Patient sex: F
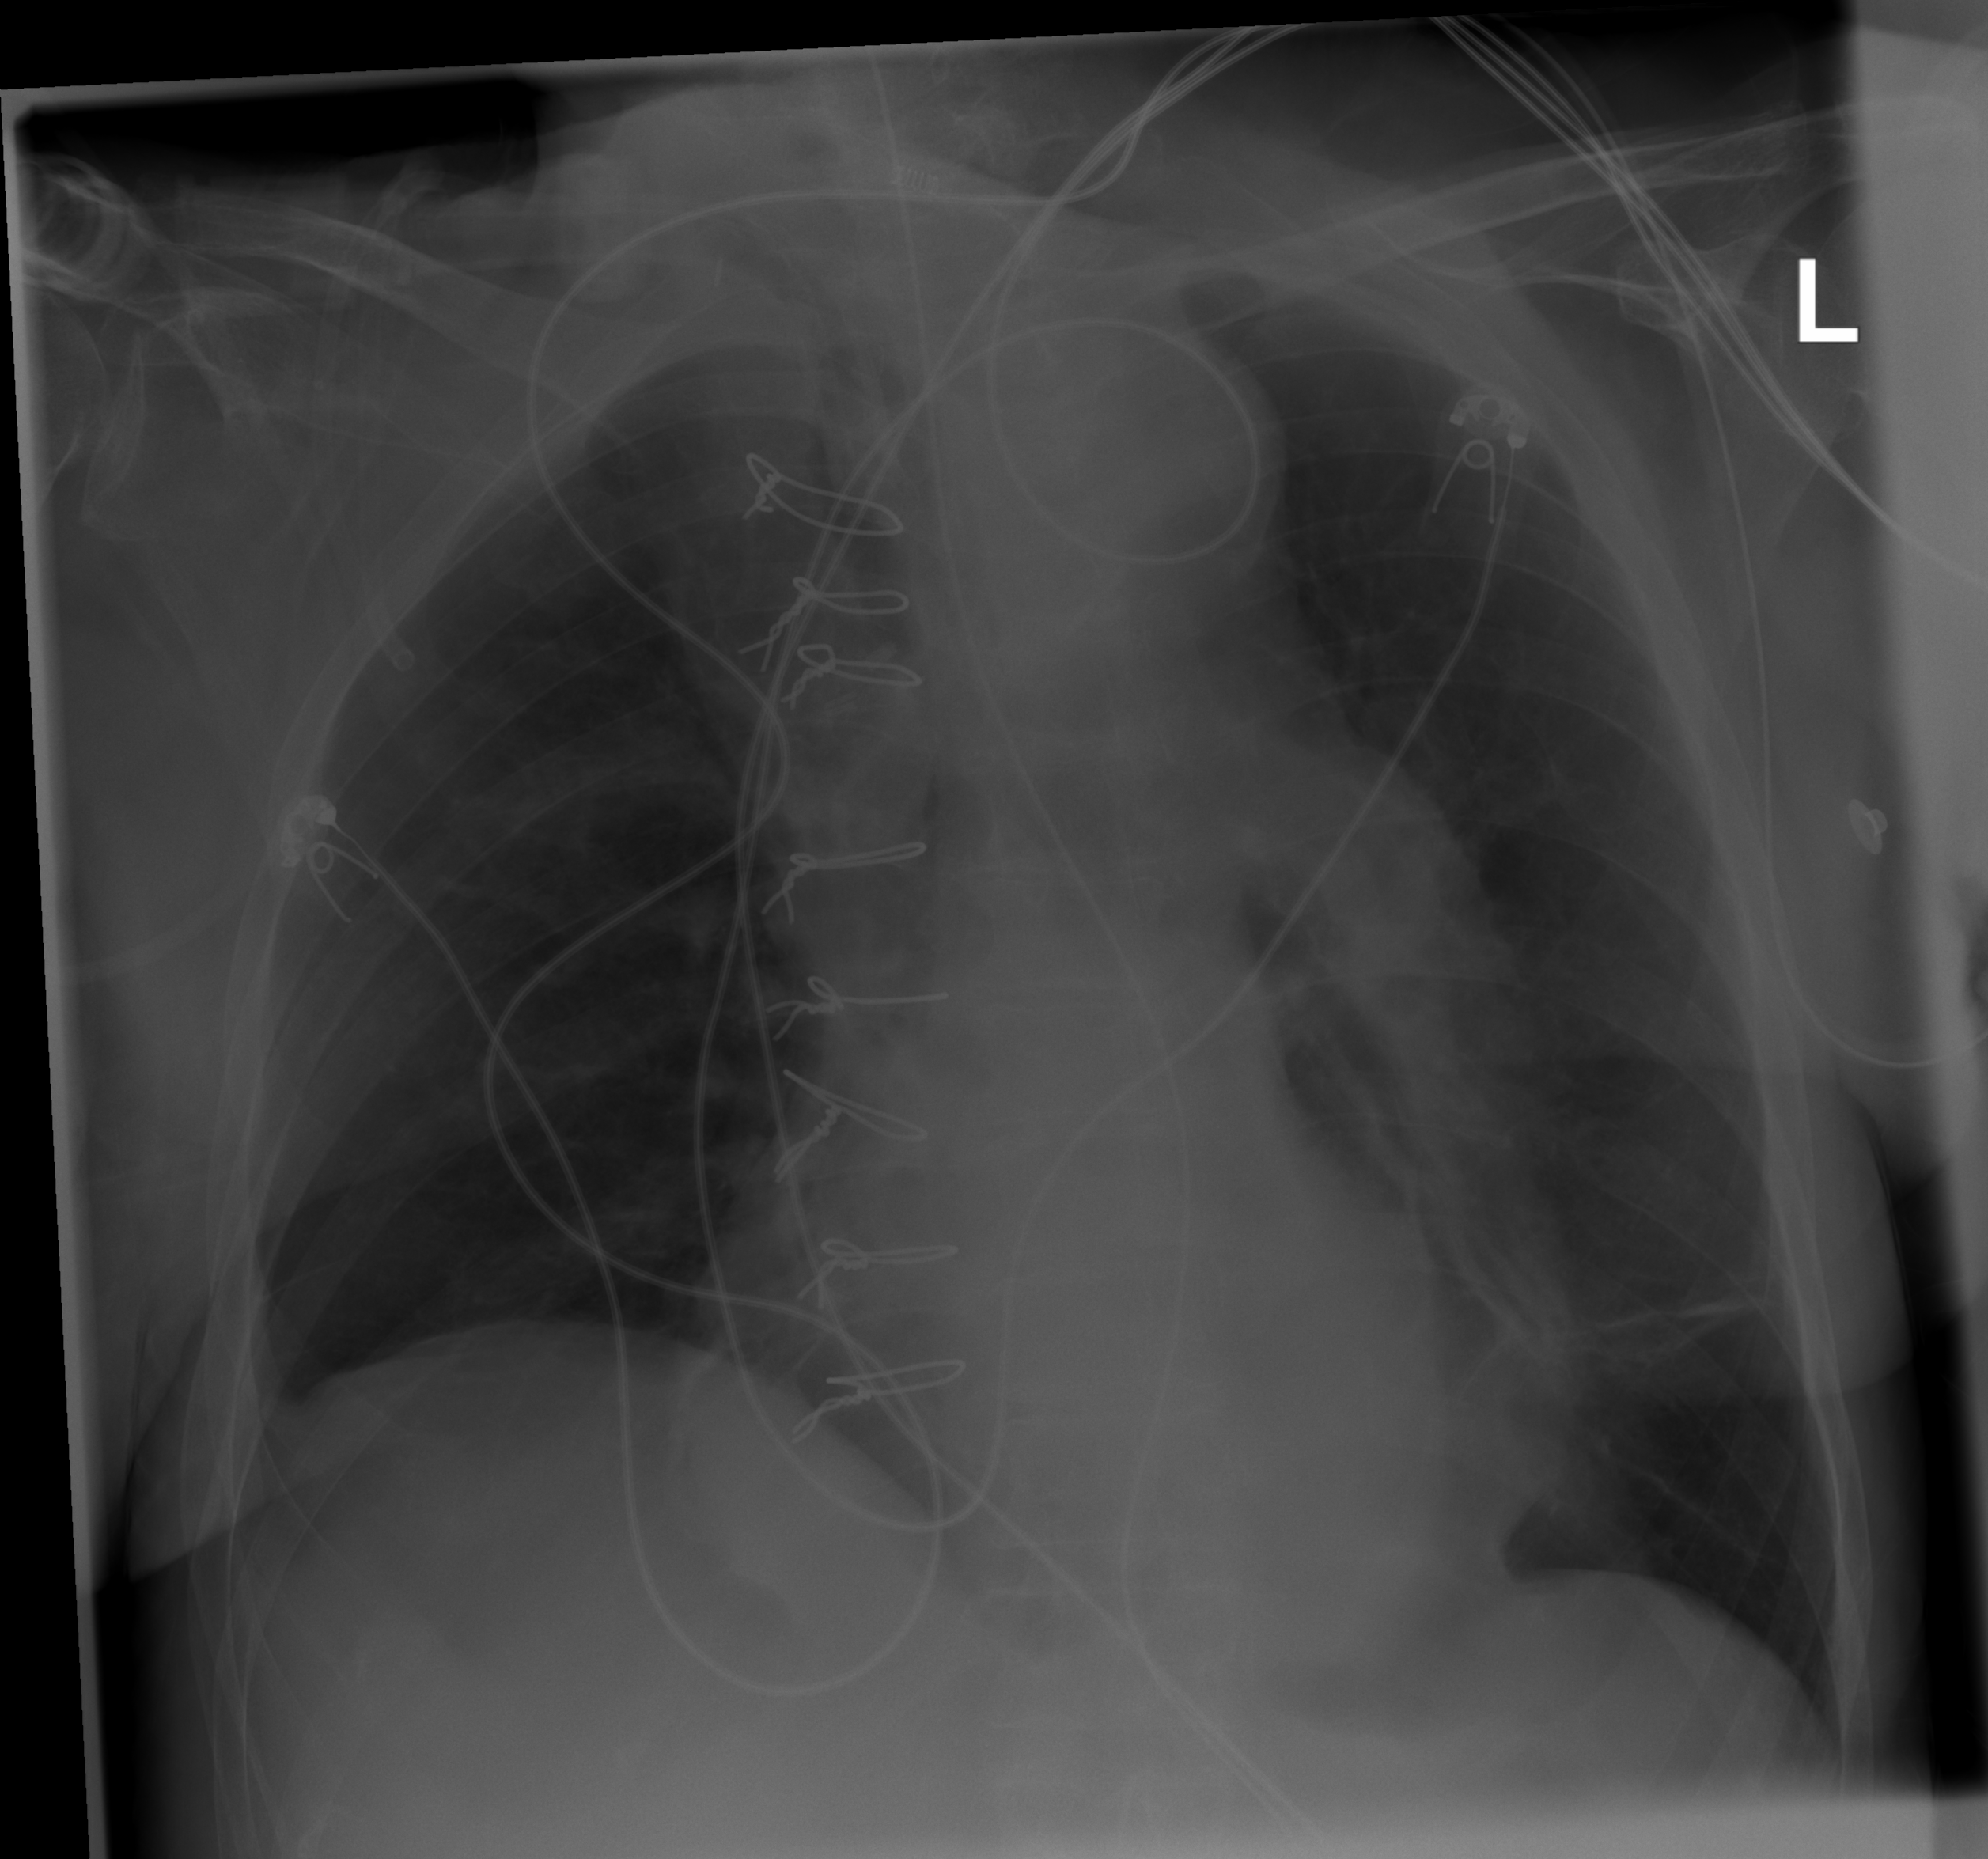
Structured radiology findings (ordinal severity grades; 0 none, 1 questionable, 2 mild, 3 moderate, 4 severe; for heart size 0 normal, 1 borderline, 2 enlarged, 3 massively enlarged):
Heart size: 1
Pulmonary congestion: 0
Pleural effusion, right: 0
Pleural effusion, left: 0
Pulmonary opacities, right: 0
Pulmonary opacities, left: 0
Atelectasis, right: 0
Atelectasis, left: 2